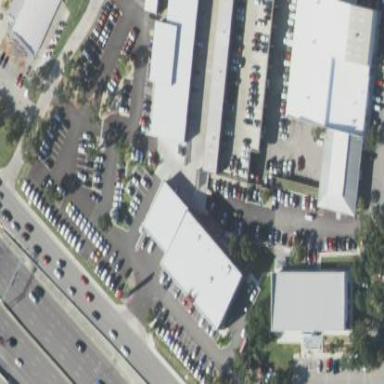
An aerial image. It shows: Building that houses car repair shop.